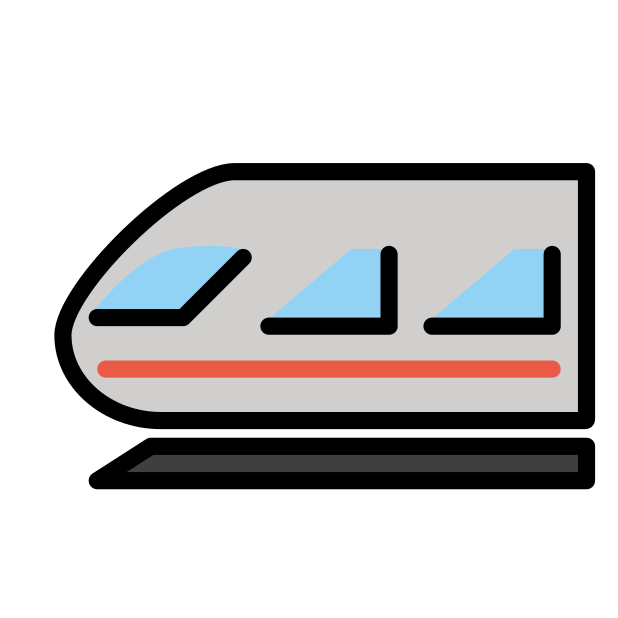
light rail